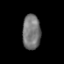
Tissue: prostate
Cell type: T cells
Senescence score: 0.3599
Nuclear area (px): 621
Mean DAPI intensity: 117.626